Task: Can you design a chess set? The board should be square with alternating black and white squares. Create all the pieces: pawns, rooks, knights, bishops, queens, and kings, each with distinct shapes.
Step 5255:
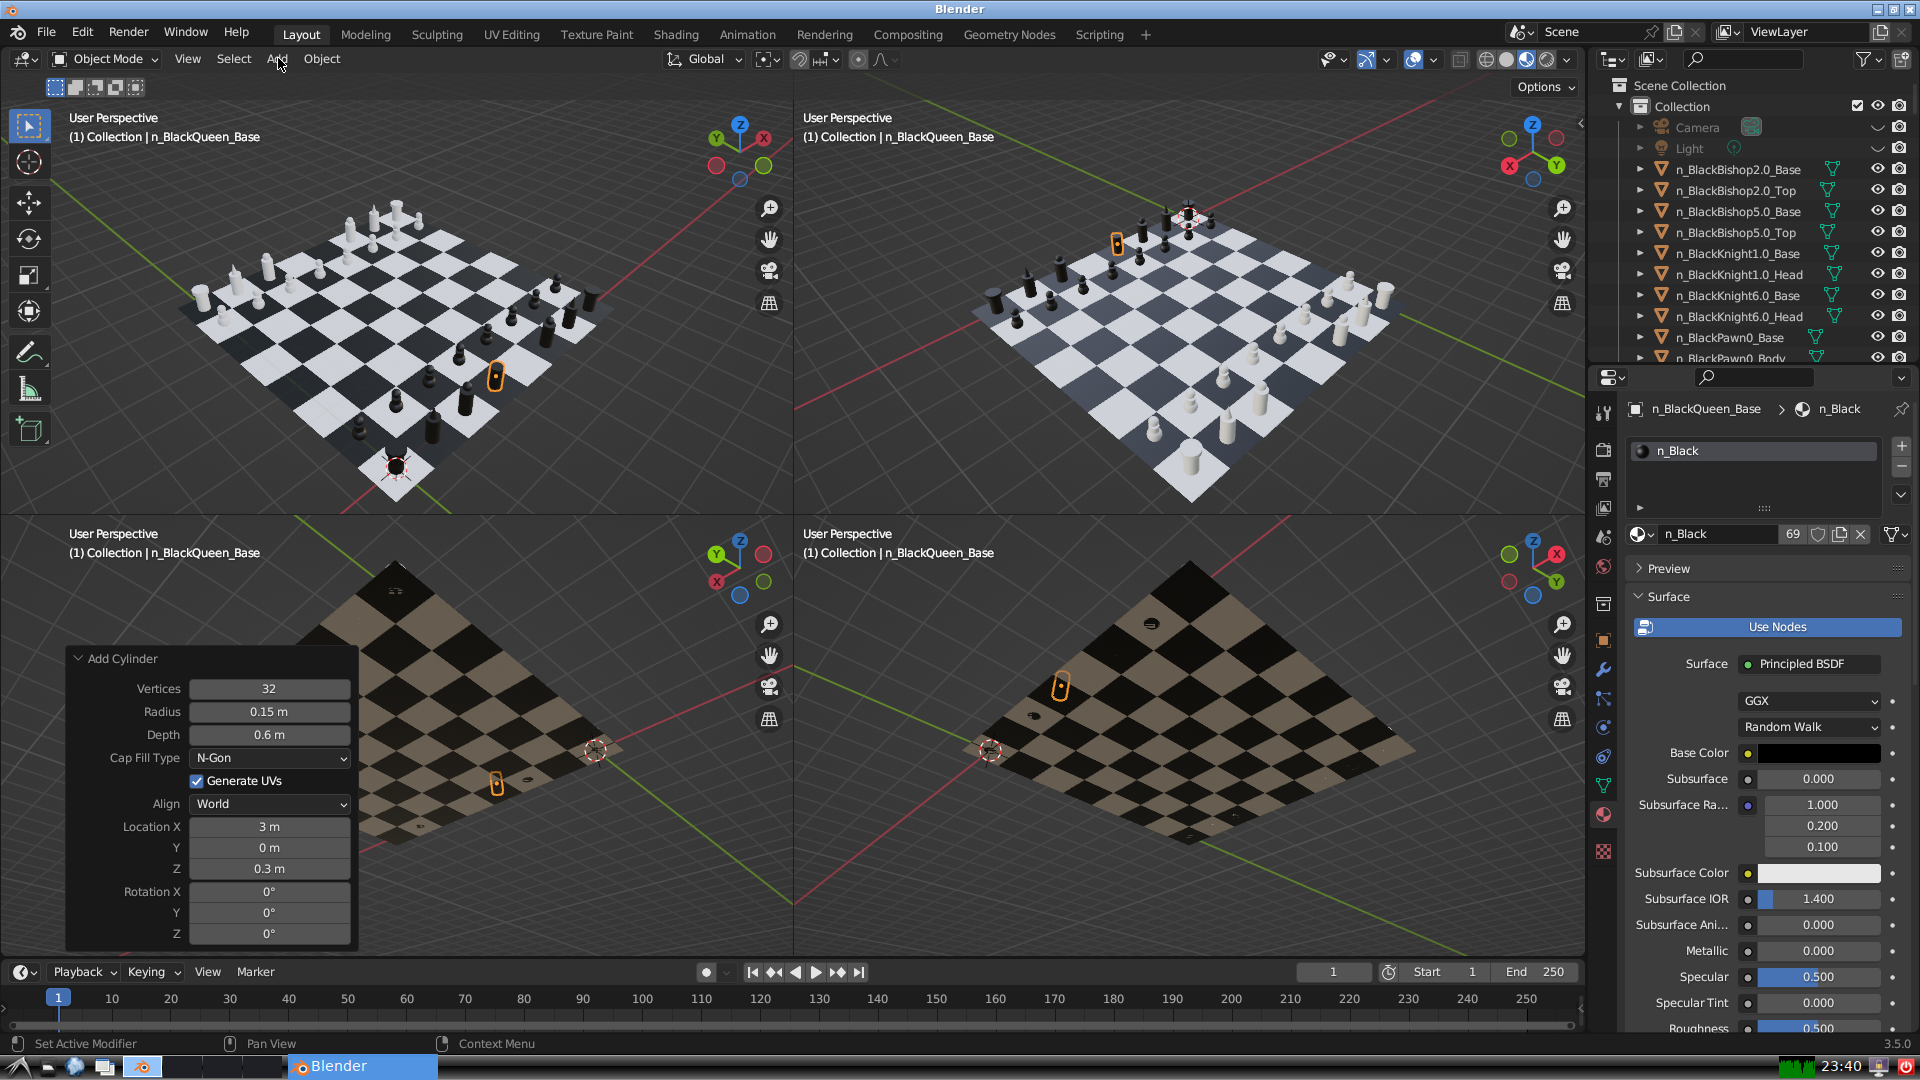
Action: click: no